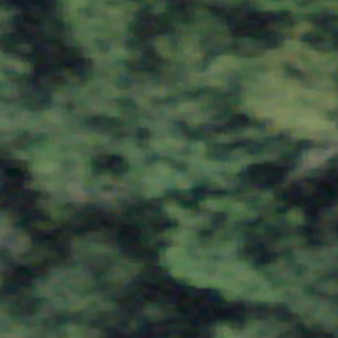
Label: other